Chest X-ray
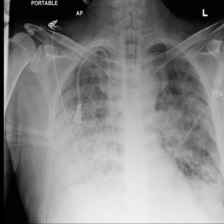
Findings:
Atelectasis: negative
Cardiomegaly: negative
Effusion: negative
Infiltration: negative
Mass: negative
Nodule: negative
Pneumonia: negative
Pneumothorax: negative
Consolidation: negative
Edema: negative
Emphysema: negative
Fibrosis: negative
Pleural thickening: negative
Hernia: negative